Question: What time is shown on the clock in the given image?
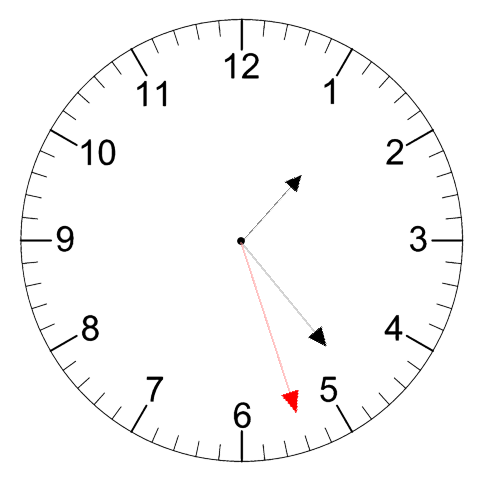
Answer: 01:23:27